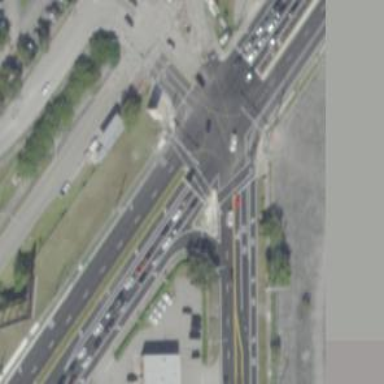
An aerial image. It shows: Crossing with line markings on the road.